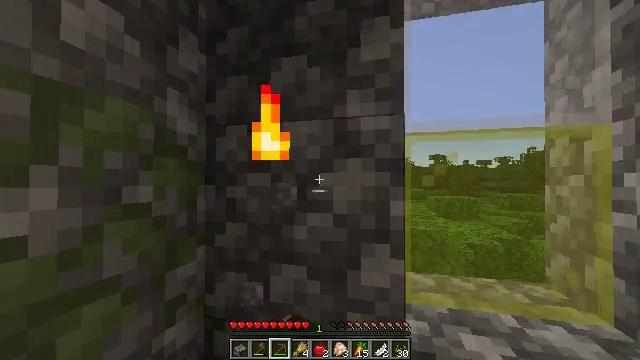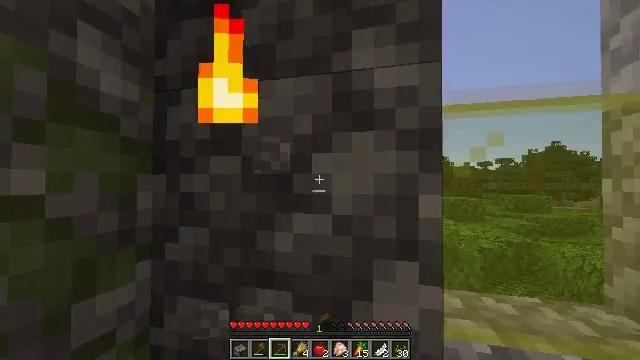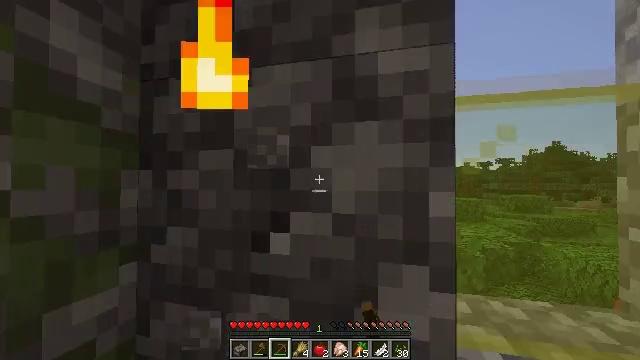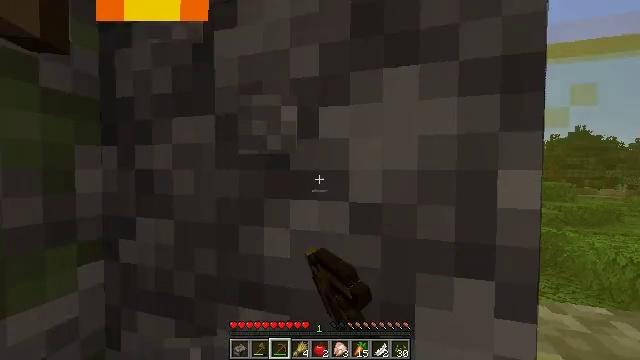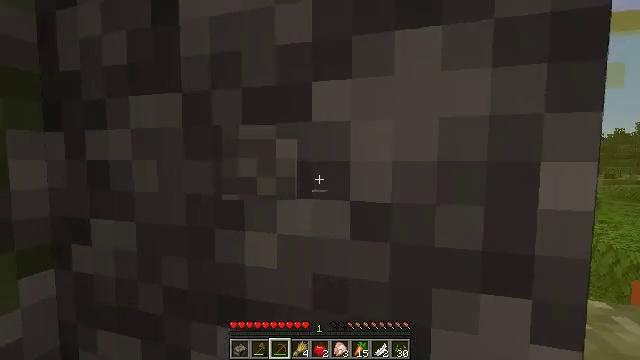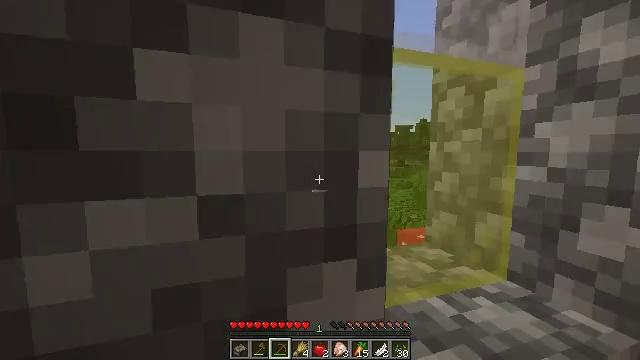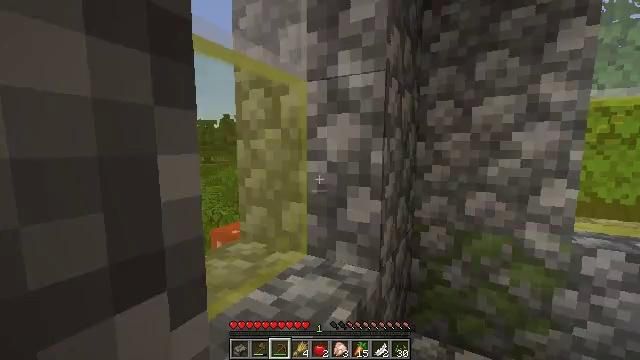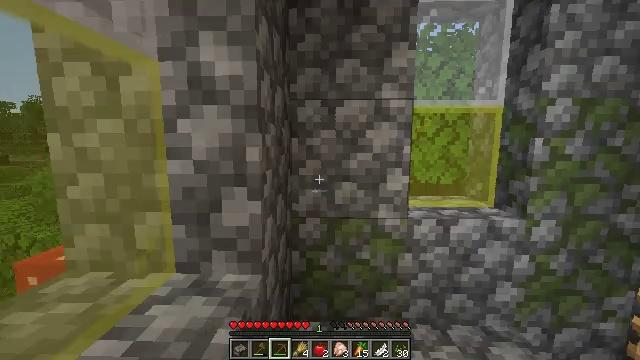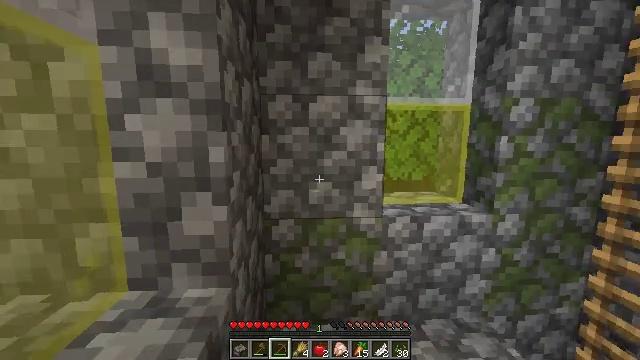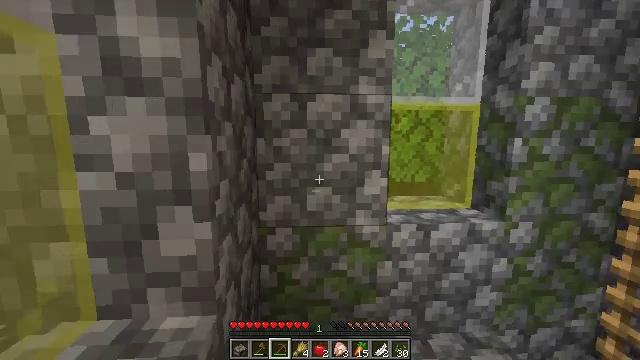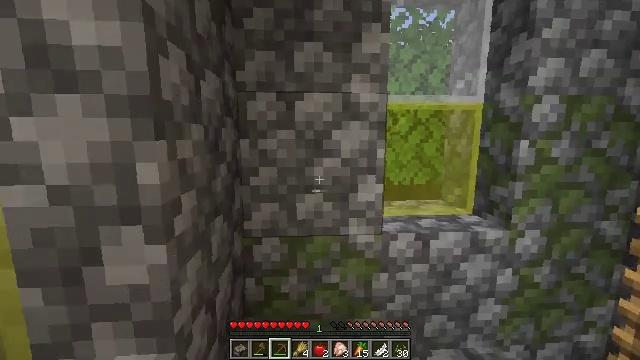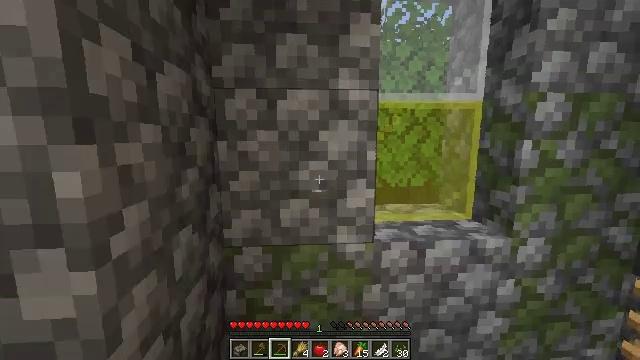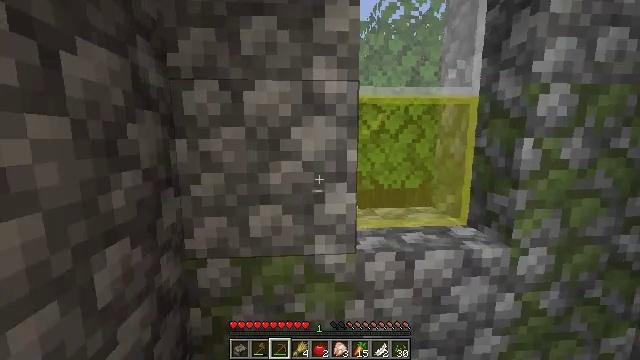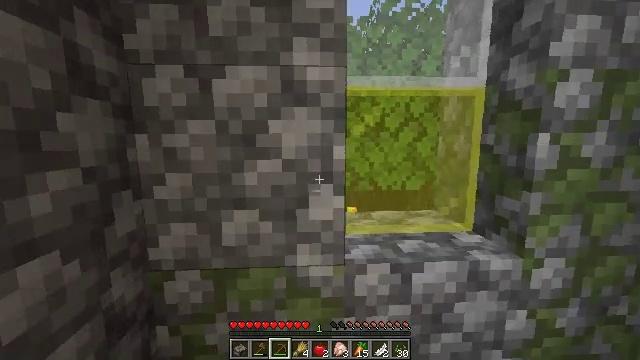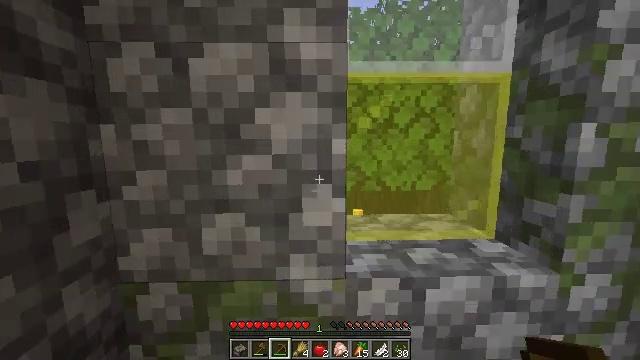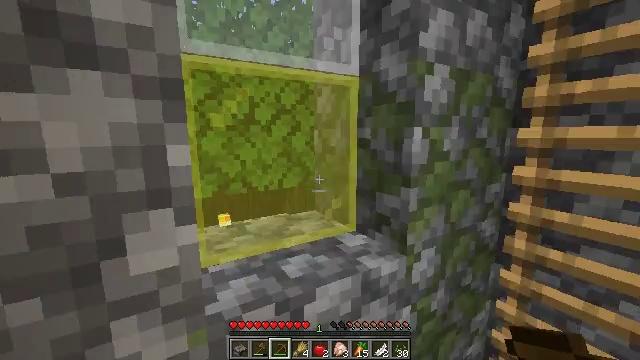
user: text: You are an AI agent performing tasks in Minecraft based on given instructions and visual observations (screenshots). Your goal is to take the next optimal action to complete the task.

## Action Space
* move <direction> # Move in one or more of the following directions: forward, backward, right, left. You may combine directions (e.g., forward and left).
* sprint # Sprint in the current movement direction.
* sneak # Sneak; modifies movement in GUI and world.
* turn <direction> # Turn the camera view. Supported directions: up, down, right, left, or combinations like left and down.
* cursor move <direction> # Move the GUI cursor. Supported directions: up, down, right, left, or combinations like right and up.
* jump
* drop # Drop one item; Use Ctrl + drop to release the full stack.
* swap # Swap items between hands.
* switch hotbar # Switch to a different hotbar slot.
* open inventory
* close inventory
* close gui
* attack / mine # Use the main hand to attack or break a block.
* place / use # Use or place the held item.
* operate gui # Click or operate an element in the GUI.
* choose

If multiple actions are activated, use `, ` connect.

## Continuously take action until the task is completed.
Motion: motion action
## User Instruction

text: Gather the wall torch from the wall.
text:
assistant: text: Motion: move forward, attack / mine
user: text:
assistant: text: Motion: move forward, attack / mine
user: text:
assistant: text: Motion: turn left and down
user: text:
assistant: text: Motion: turn right and down
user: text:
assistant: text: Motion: turn right and down
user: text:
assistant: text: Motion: move forward, turn right
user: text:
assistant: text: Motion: move forward and move left, turn right and down
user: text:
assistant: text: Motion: move forward and move left, turn right
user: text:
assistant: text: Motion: move forward and move right
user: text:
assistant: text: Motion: move forward and move right
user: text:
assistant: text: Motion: move forward and move right
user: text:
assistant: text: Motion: move forward and move right
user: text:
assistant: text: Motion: move forward
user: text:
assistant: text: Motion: move forward, turn left
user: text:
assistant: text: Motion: move forward, turn right and down
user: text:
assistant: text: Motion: move forward, turn right
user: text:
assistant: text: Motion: turn right
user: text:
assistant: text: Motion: no_op
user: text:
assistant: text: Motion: no_op
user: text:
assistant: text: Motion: move forward
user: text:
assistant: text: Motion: move forward and move right, turn left and down
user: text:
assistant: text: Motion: move forward and move right, turn left and down
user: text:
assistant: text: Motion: move forward and move right, turn left and down
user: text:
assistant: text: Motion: move forward and move right, turn down
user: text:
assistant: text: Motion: move forward and move right, turn down
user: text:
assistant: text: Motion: move forward, turn down
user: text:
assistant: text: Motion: move forward, turn down
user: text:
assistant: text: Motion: no_op
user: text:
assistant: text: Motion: no_op
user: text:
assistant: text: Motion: no_op